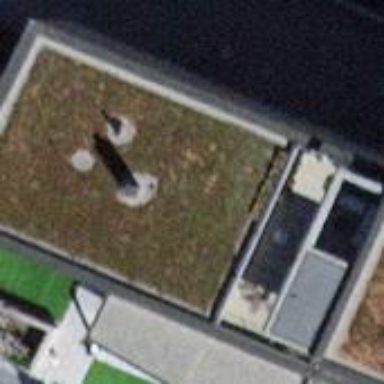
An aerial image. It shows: Building with flat roof.